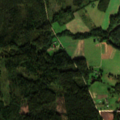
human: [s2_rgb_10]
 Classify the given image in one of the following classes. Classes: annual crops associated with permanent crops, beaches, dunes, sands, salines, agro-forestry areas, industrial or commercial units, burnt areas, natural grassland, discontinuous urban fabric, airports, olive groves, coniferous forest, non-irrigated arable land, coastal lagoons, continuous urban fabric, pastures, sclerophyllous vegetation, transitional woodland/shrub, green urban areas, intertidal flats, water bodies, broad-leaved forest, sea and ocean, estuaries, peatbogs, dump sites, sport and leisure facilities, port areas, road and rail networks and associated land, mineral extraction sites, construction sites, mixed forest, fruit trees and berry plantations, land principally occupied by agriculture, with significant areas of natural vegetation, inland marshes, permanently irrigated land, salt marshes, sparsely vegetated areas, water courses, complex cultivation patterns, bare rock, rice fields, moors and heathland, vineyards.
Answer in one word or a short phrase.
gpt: non-irrigated arable land, land principally occupied by agriculture, with significant areas of natural vegetation, coniferous forest, mixed forest